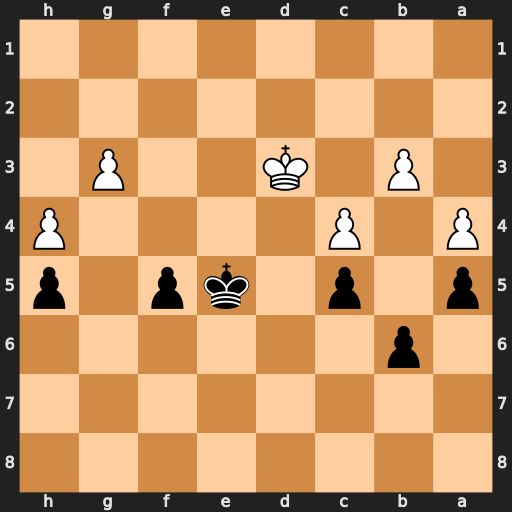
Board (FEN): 8/8/1p6/p1p1kp1p/P1P4P/1P1K2P1/8/8
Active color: b
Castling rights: -
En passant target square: -
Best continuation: f4 g4 hxg4